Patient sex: M
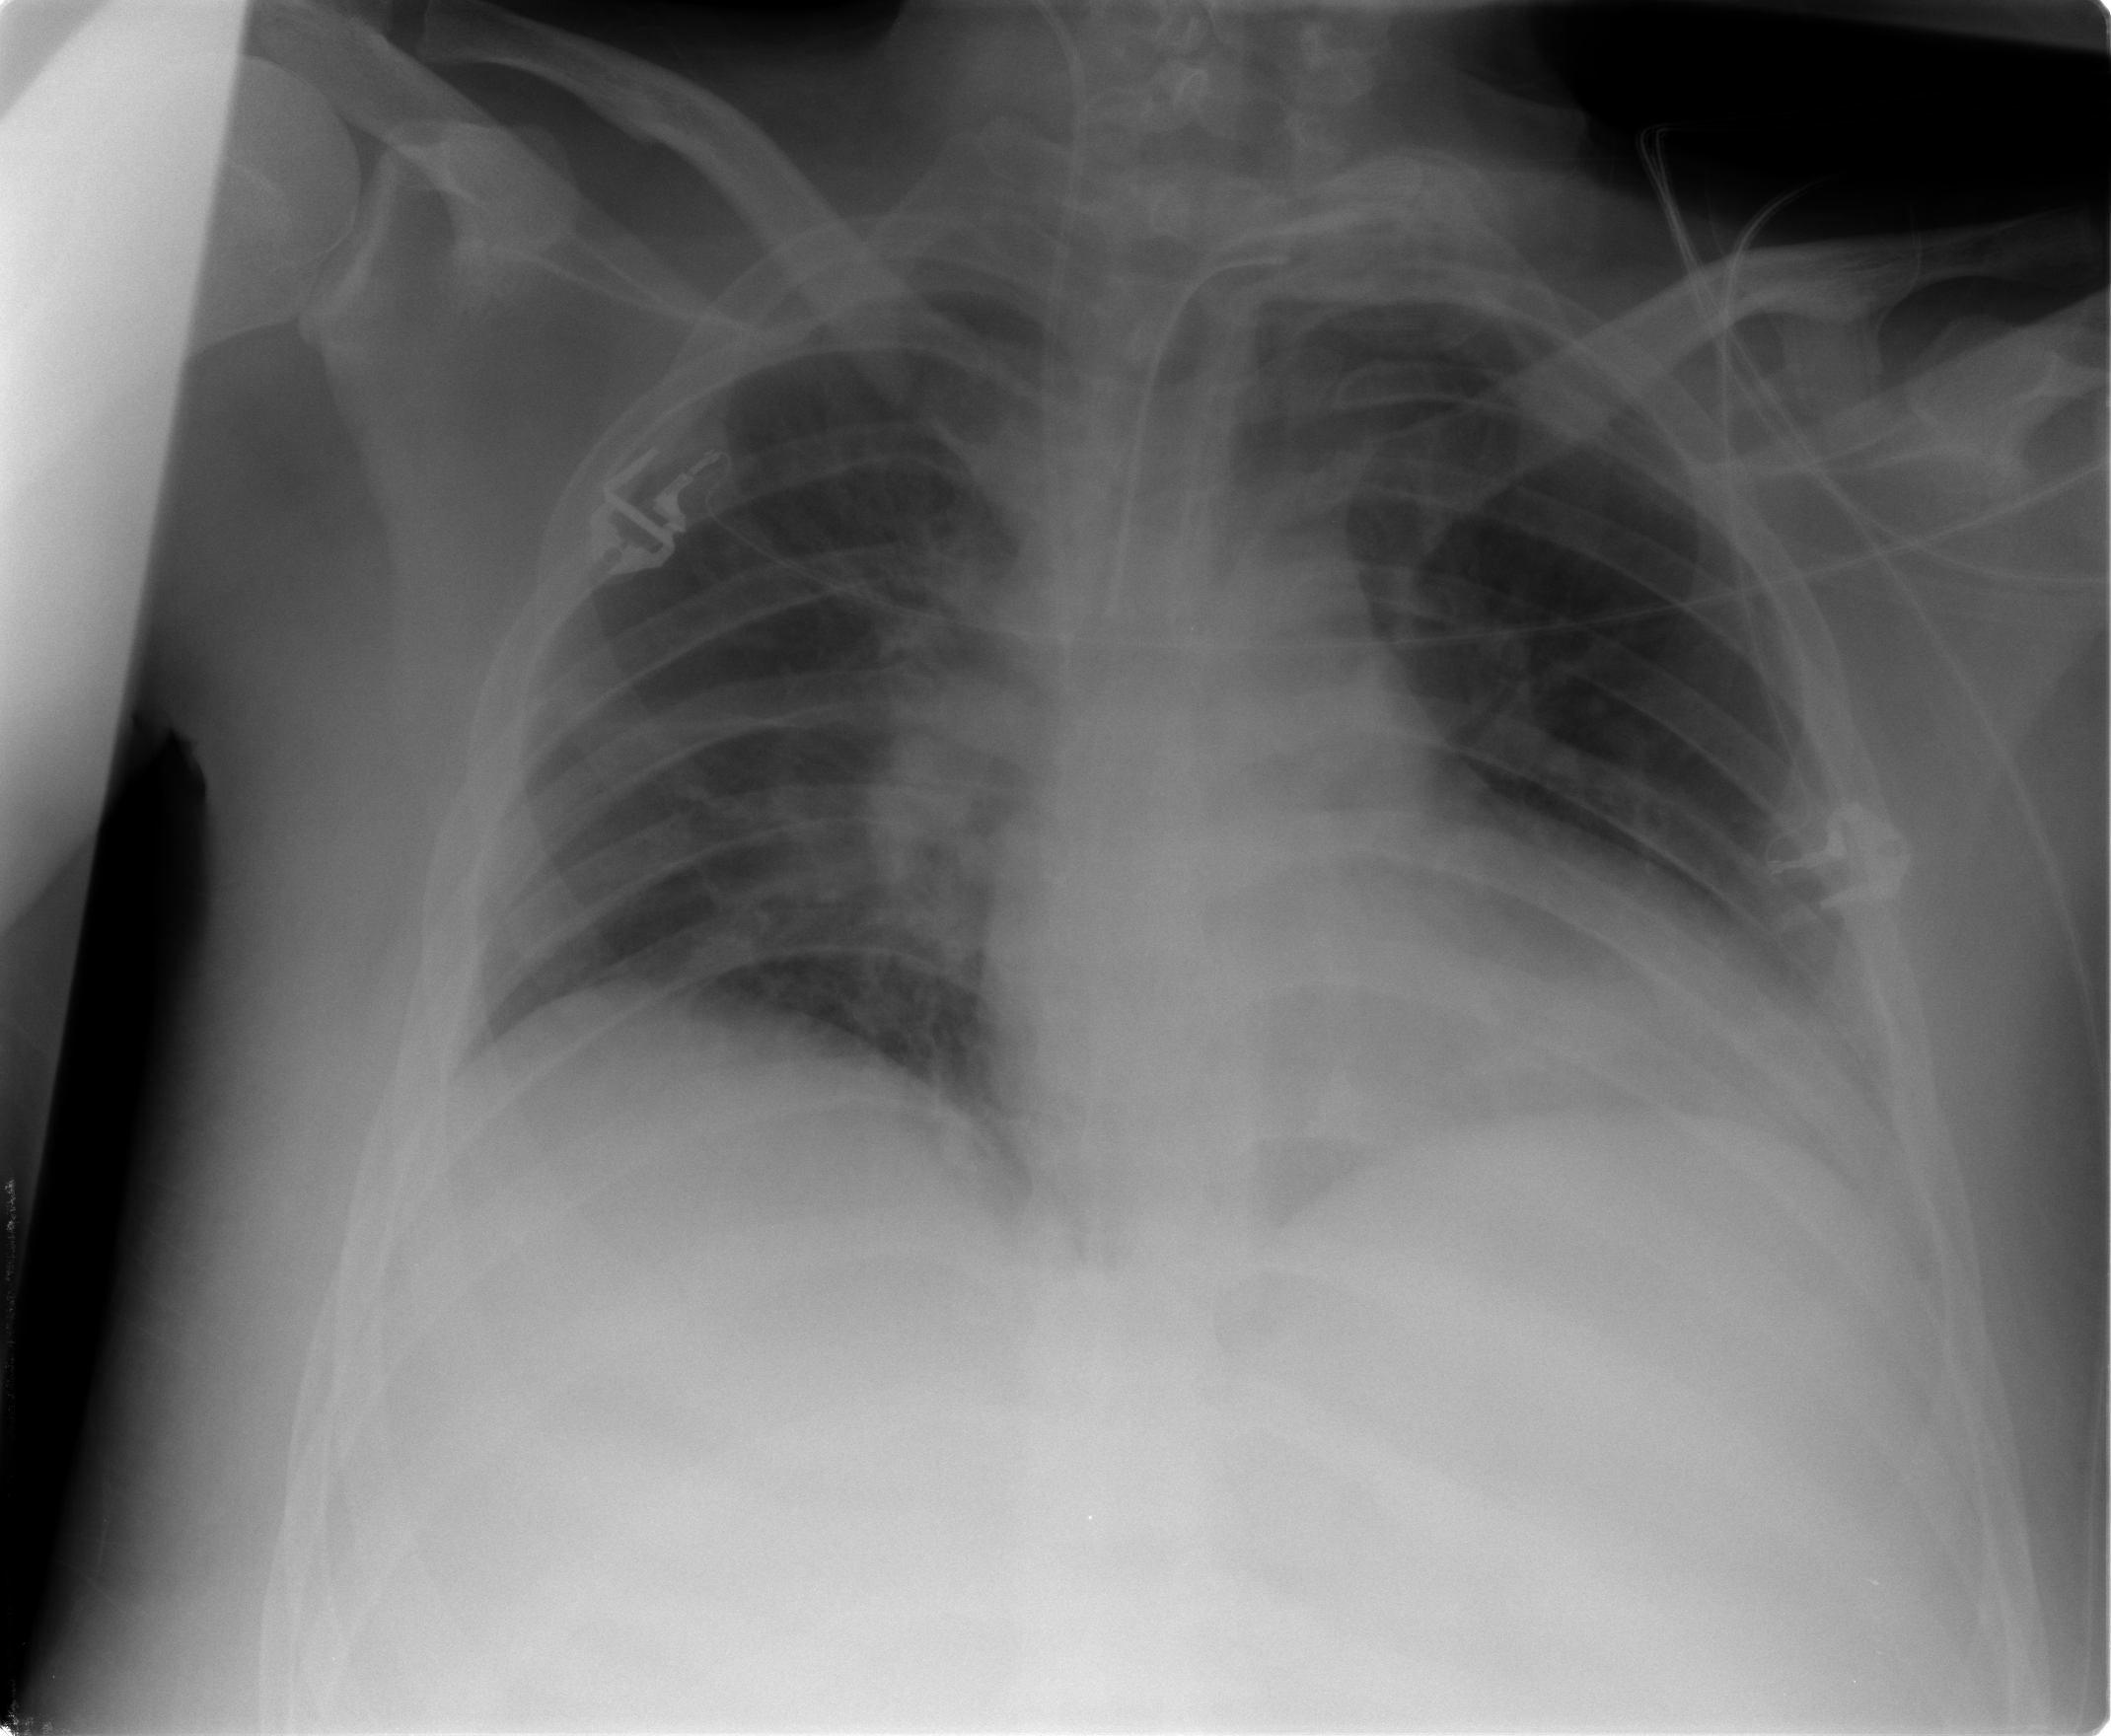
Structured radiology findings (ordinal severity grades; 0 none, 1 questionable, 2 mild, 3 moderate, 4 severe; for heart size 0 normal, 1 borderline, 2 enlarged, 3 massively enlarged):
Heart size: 3
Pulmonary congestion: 1
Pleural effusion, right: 0
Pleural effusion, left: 0
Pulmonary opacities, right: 2
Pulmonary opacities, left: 0
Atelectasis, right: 2
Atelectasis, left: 2